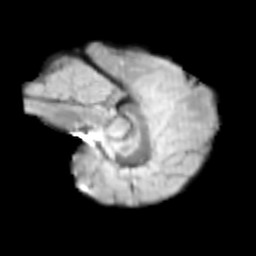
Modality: T2w
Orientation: sagittal
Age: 9
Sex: male
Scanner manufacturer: siemens
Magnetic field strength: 3 T
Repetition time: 3.8 s
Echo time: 0.07 s